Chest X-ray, PA view. Patient: 29 years old, sex F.
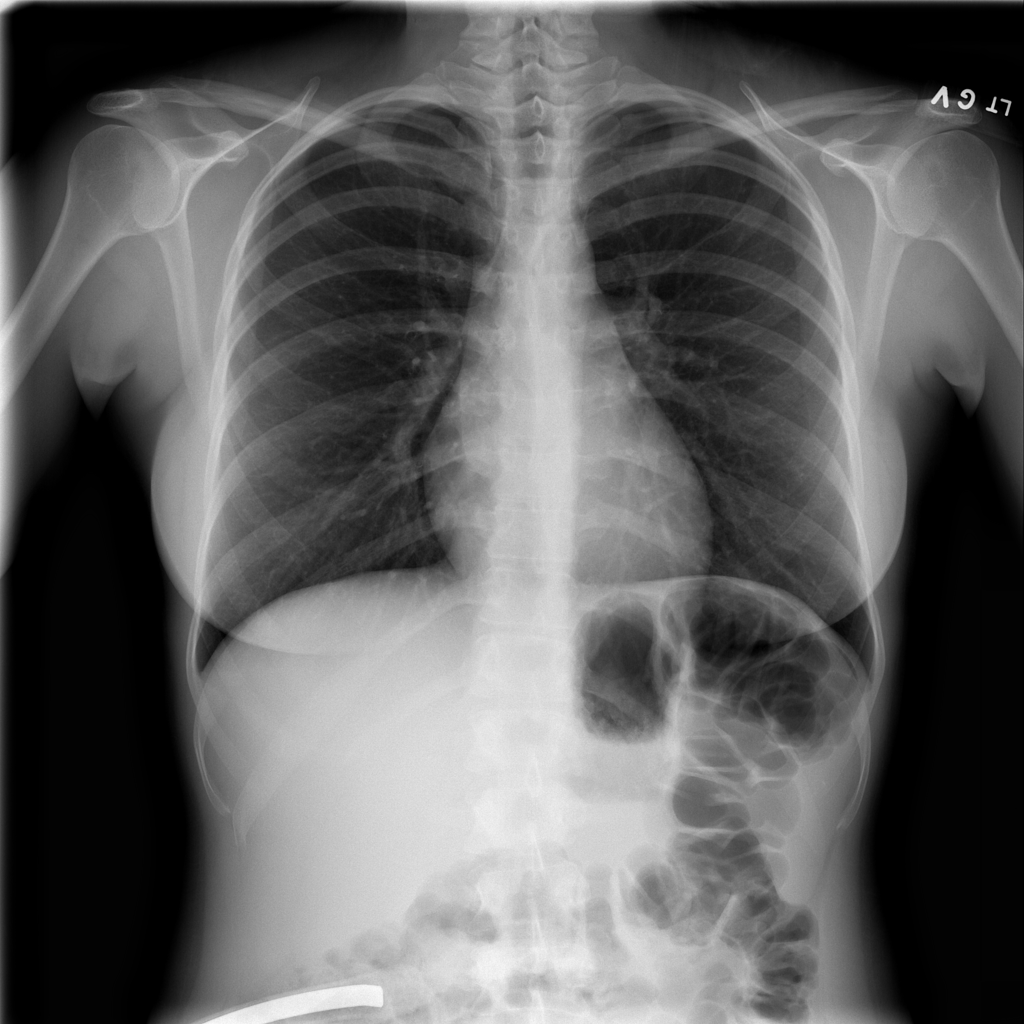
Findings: No Finding